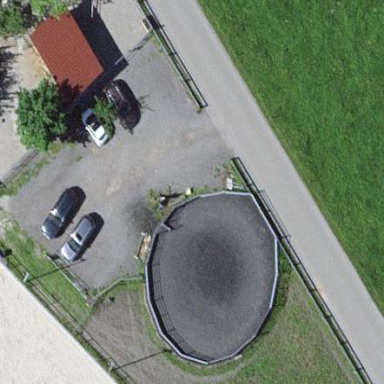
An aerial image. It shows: Equestrian pitch for leisure land activities.